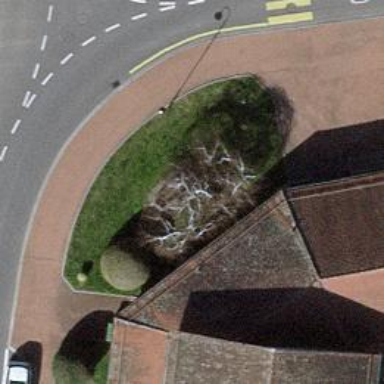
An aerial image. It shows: Fountain.